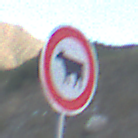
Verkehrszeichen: VerbotViehtrieb
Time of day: SunriseSunset
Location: Outdoor (RoadRail)
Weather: Clear
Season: NotSpecified
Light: Natural